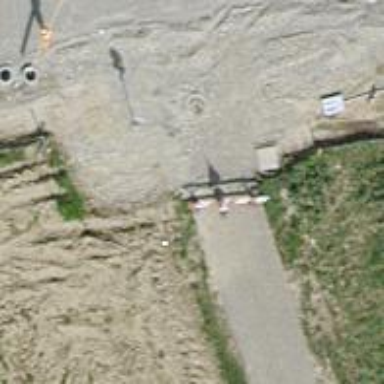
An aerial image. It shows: Bollard barrier.